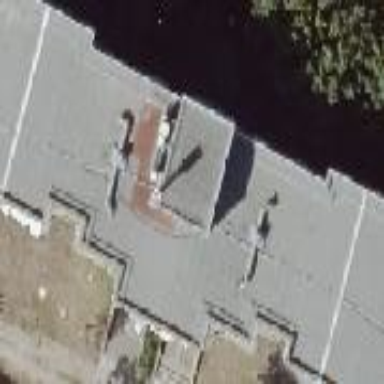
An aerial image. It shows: Building with apartments and flat roof.